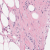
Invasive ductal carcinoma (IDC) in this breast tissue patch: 0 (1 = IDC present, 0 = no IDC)